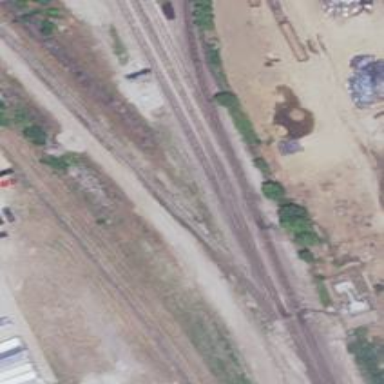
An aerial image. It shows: Industrial area with railway junction.